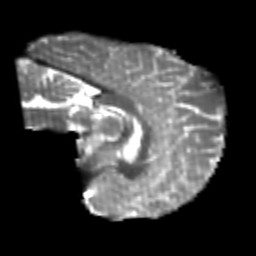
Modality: T2w
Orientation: sagittal
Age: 25
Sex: male
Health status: healthy
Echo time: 0.074 s